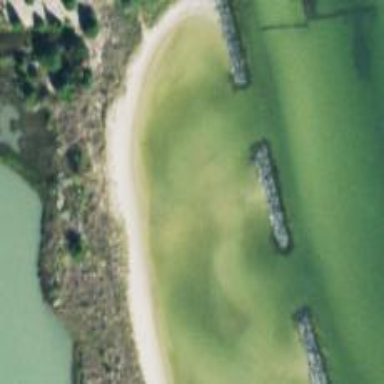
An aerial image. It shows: Breakwater structure.